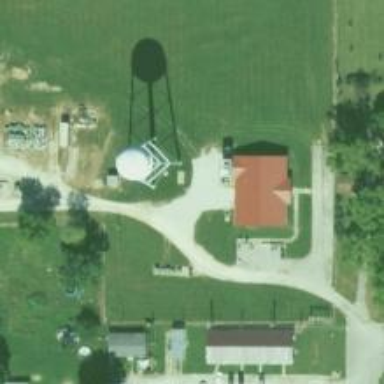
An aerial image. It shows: Water tower that is man-made.